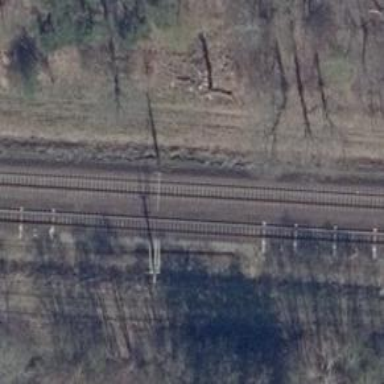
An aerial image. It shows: Railway junction.